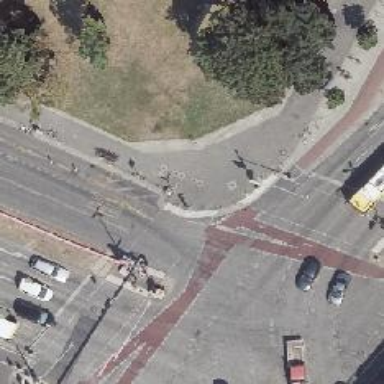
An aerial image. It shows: Crossing with traffic signals and right kerb extension.